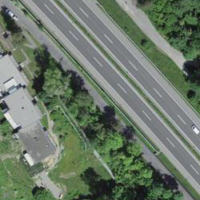
EUNIS habitat code: 57
Species observed at this site:
Epilobium hirsutum